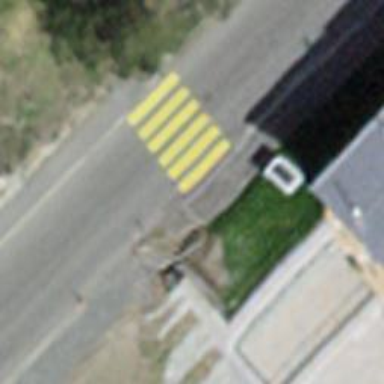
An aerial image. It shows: Zebra crossing on the road.